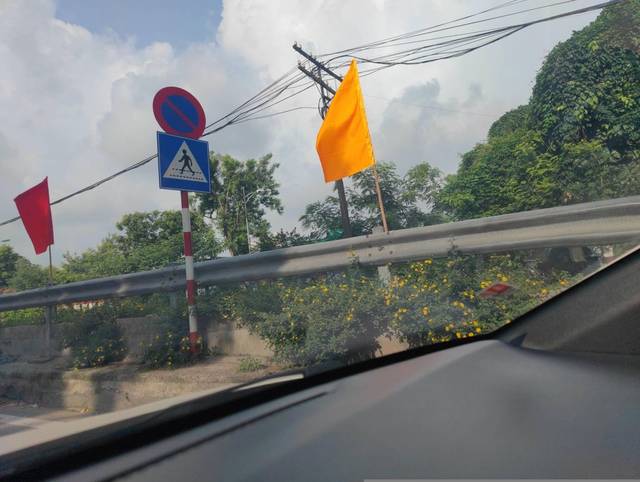
Region: Vietnam
Coordinates: 21.014, 105.841